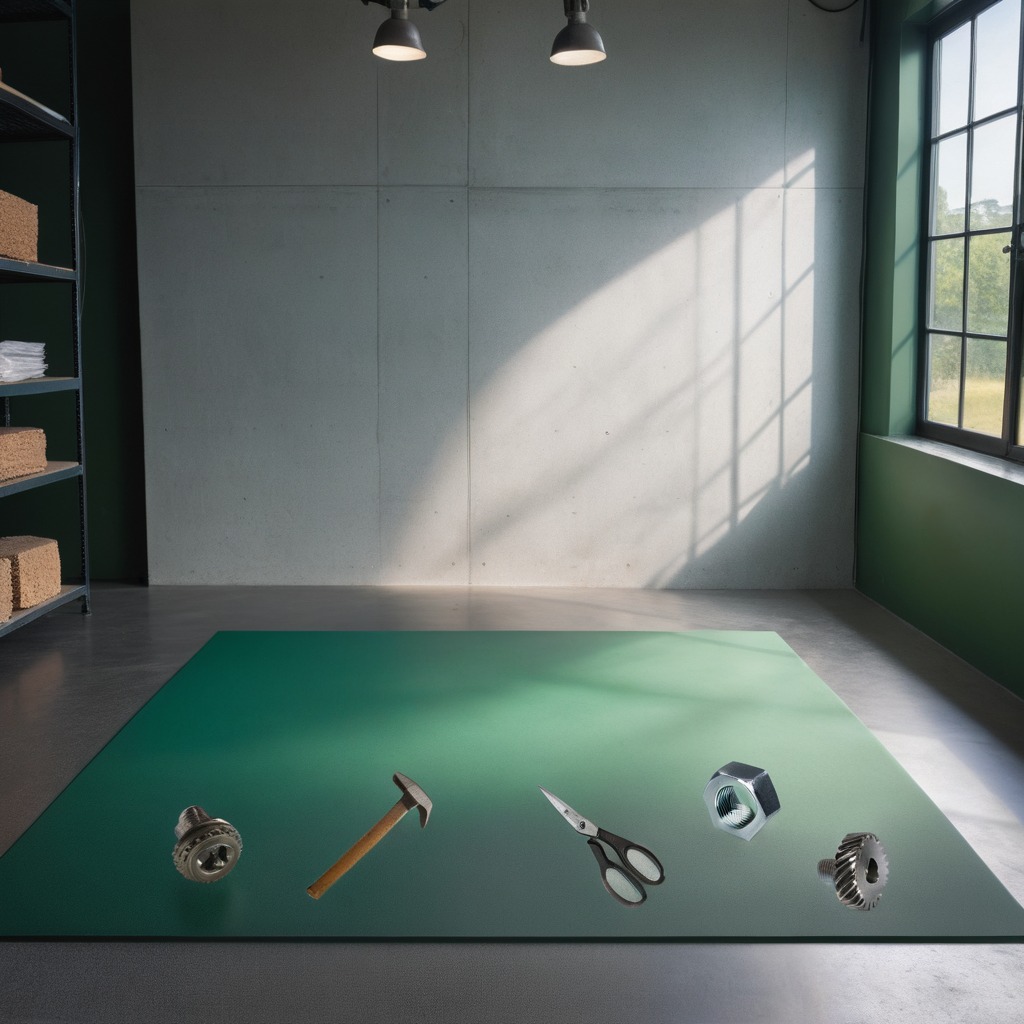
A metal gear with teeth, a metal machine screw, a hammer, a metal nut, and a pair of scissors are lying on the clean granite tabletop.